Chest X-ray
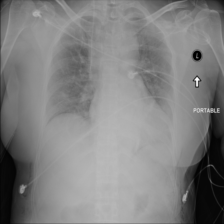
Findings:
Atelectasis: negative
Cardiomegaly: negative
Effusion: negative
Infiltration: negative
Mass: negative
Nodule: negative
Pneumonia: negative
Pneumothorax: negative
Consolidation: negative
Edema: negative
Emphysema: positive
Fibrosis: negative
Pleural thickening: negative
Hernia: negative